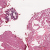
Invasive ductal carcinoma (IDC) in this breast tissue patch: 0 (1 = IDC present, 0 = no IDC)